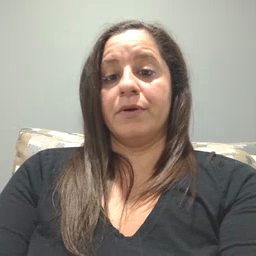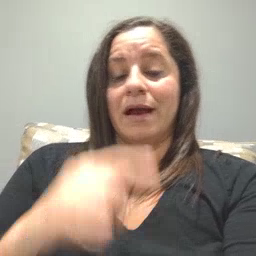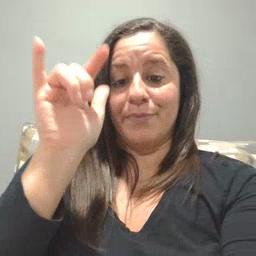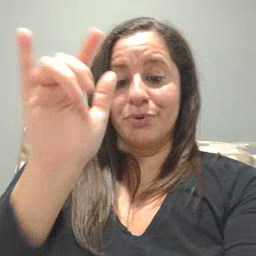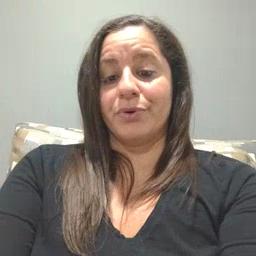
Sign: airplane